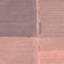
Land use / land cover: AnnualCrop